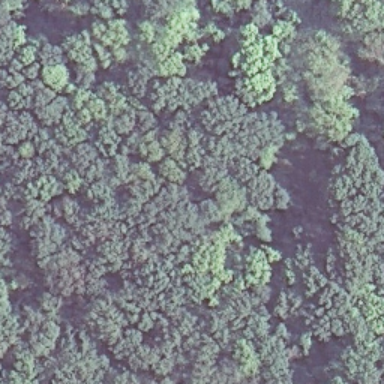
This is a dense forest with emerald green plants .